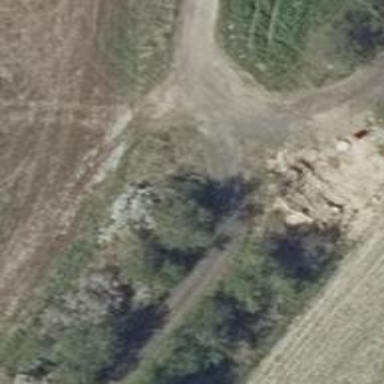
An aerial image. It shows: Dirt track with grade2 tracktype.